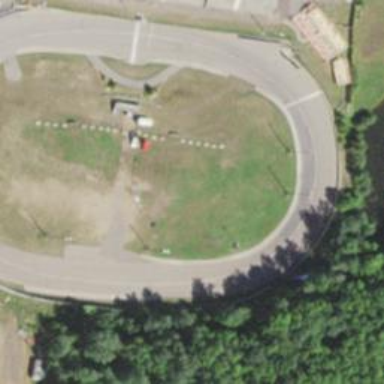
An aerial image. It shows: Raceway for motor sports.